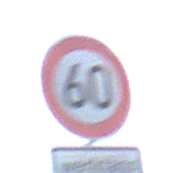
Verkehrszeichen: Geschwindigkeit60
Zusatzzeichen unten: ZeitangabenMitBeschraenkungAufWochentage7
Umgebung: Outdoor, Nature
Tageszeit: SunriseSunset
Wetter: PartlyCloudy
Licht: Natural
Jahreszeit: NotSpecified
Kontrast: LowContrast